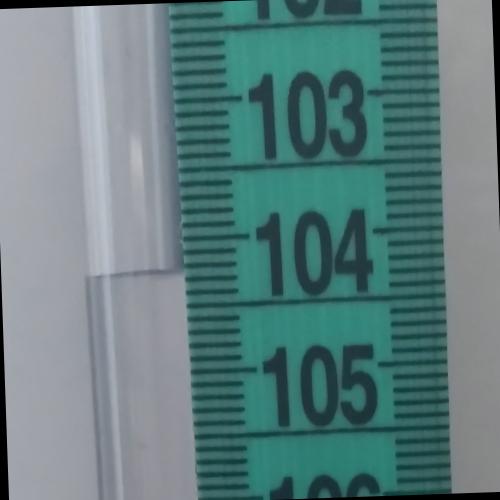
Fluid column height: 104.2 cm